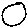
Label: circle